Interaction volume radius: 5 \u00c5
Interaction volume height: 20 \u00c5
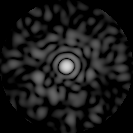
Disorder parameter: 0.8573